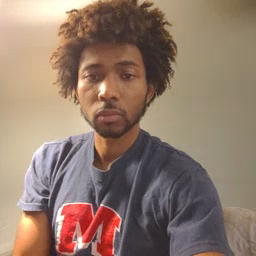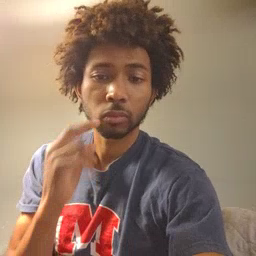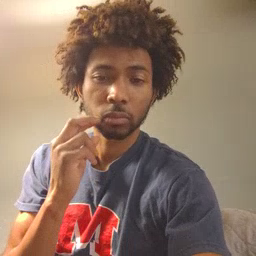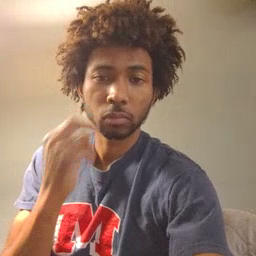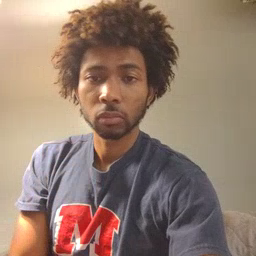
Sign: gum